Question: I have created a map of the London Underground in Neo4j. Stations are connected via :CONNECTED_TO relationships with a time value denoting how long it takes between stops (at the moment these are random values I put in for testing). Stations which are on multiple lines have a node for each line, connected by a :PART_OF relationship. Using this query:
'''
MATCH (from {name:"Wood Green"}), (to {name:"Royal Oak"}),
p = shortestPath((from)-[*]-(to))
WITH REDUCE(time = 0, rel in rels(p) | time + rel.time) AS time, p
RETURN p, time
ORDER BY time ASC LIMIT 1
'''
I am able to get the shortest path below:

This route is on 4 different lines, and manages to find the route with no problem.
If I change the query to go from Royal Oak to Bounds Green (the next station on the Piccadilly line from Wood Green) I get no results found. The node 'Bounds Green' node exists as does the relationship between Wood Green and Bounds Green.
I can't imagine this is a limit on the number of nodes in the chain. But I haven't got much experience in uing Neo4j and I'm a bit stuck.
Any insights greatly appreciated, thanks.
-ifor
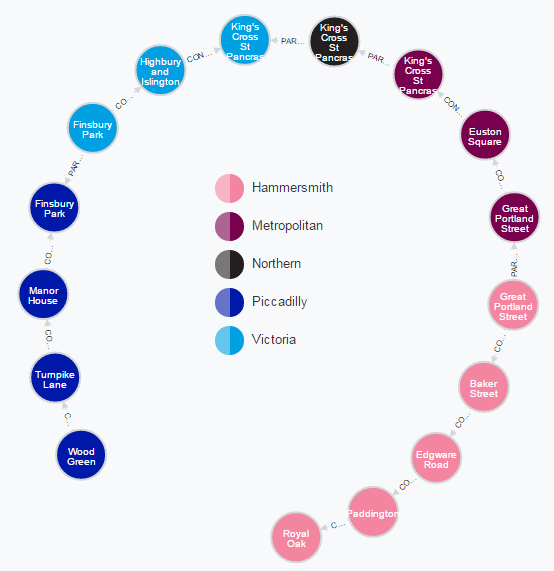
Answer: As Michael mentioned, there seems to be a limit of 15 relationships between nodes when running a '(a)-[*]-(b)' query. Changing the query to use '(a)-[*..30]-(b)' solved the issue.
'''
MATCH (from {name: "STATION_NAME_A" }), (to {name: "STATION_NAME_B" }),
p = shortestPath((from)-[*..30]-(to))
WITH REDUCE(time = 0, rel in rels(p) | time + rel.time) AS time, p
RETURN p, time
ORDER BY time ASC LIMIT 1
'''